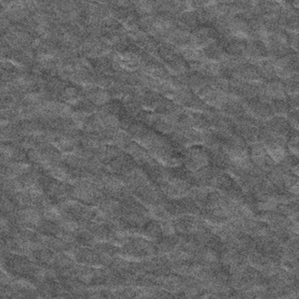
Label: frost